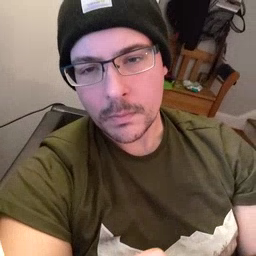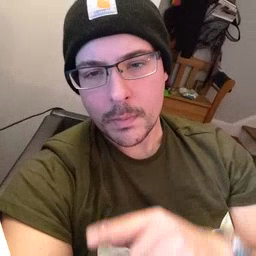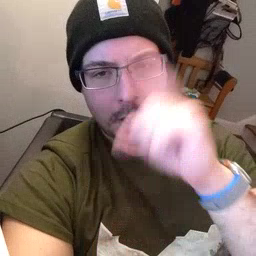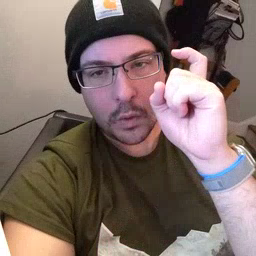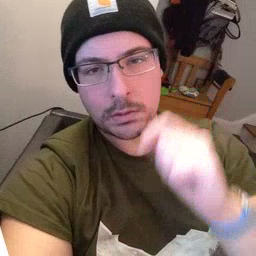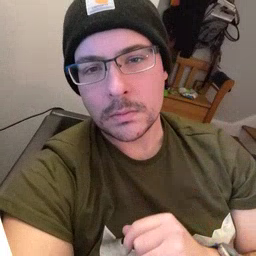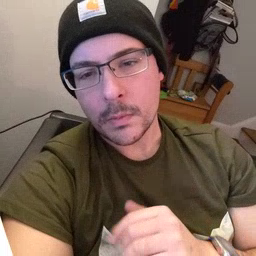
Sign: because